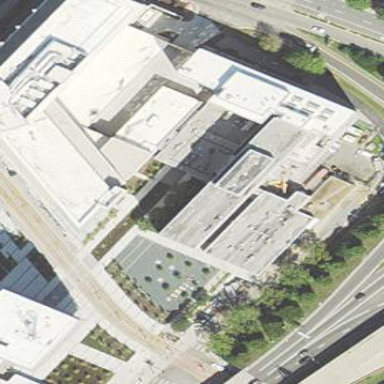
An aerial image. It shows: Courthouse building.